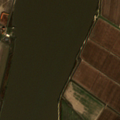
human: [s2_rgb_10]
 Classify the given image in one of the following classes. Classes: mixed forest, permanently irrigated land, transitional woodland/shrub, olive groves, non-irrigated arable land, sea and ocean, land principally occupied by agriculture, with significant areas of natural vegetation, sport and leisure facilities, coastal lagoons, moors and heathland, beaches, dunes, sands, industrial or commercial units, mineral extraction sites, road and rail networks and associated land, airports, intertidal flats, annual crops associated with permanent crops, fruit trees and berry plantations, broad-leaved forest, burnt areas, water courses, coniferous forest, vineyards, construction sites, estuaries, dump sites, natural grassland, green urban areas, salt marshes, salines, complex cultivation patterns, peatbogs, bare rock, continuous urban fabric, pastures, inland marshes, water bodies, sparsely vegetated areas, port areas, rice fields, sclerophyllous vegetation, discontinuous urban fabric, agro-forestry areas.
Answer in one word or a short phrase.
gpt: non-irrigated arable land, permanently irrigated land, rice fields, pastures, estuaries